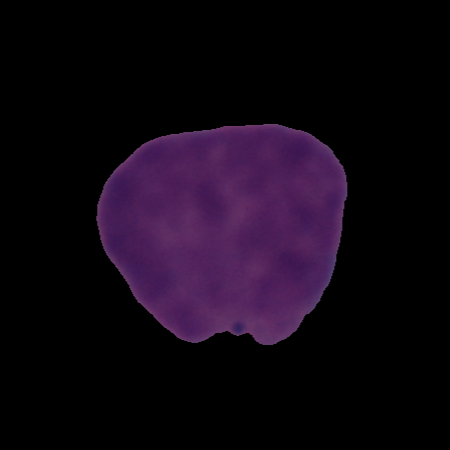
Label: cancer